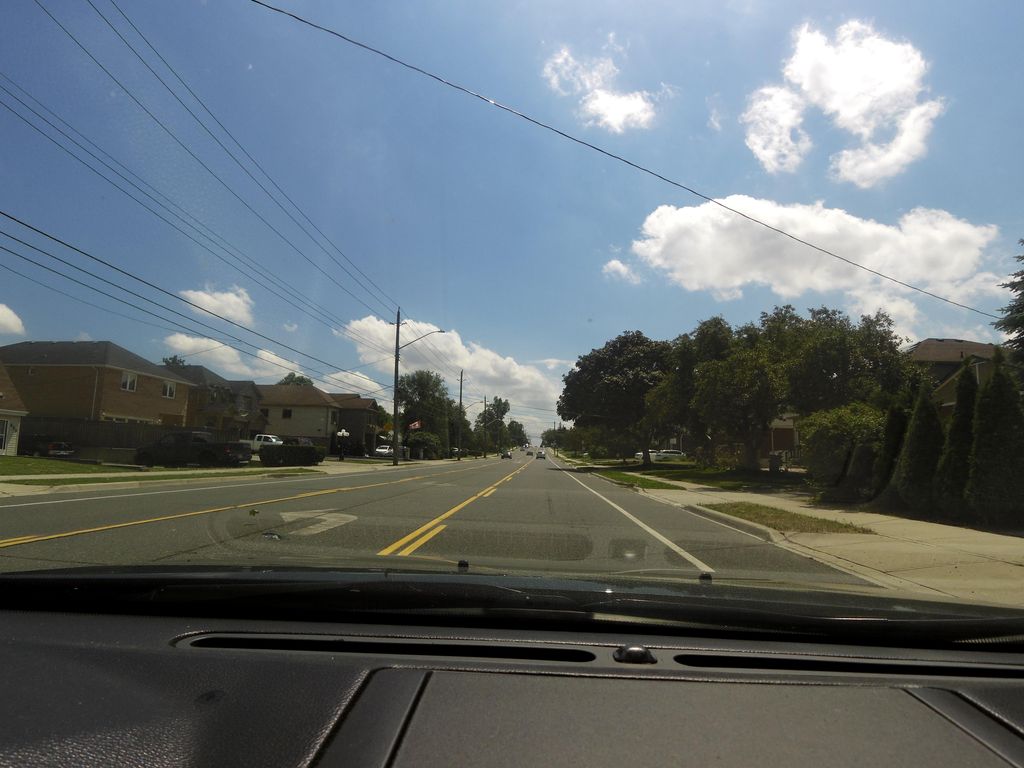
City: hamilton